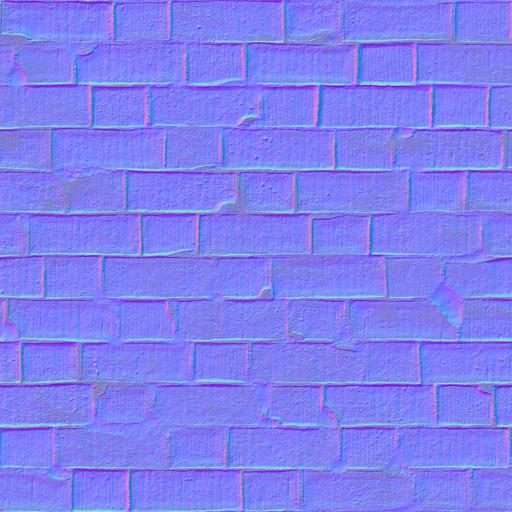
black damaged paint painted bricks